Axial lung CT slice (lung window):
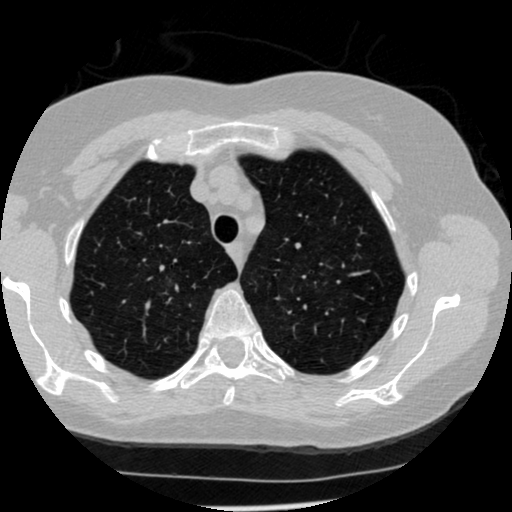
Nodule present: no